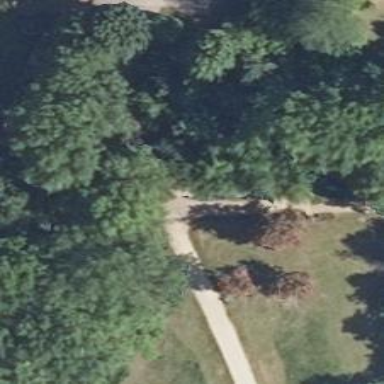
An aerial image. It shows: Path with grade3 track type.